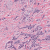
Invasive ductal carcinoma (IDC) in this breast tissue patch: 1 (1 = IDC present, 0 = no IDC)